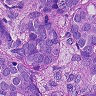
Metastatic tissue present: yes